Question: Is there a way to send more than one parameter to a 'WinJS.Binding.converter()' function? Consider the following data and output:
'''
{ contactName: "Tara Miller", mainNumber: "<PHONE>", alternateNumber: "<PHONE>" },
{ contactName: "Bryan Bond", alternateNumber: "<PHONE>" },
{ contactName: "Jenna Siever", mainNumber: "<PHONE>", alternateNumber: "<PHONE>" },
'''

Here is the HTML. The 'MyData.chooseBestNumber' converter function is used to display either a person's main phone number or the words "no main number" if they don't have a main number:
'''
<div id="listViewTemplate" data-win-control="WinJS.Binding.Template">
<div class="contactCard">
<div data-win-bind="innerText: contactName"></div>
<div data-win-bind="innerText: mainNumber MyData.chooseBestNumber"></div>
</div>
</div>
'''
Here is the JS defining the converter function:
'''
WinJS.Namespace.define("MyData", {
chooseBestNumber: WinJS.Binding.converter(function (mainNumber) {
if (mainNumber) return mainNumber;
else return "no main number";
}),
});
'''
Below is what I'd ultimately like to be able to do...passing more than one parameter into the converter function so that I can return either the main number (if it is defined), the alternate number (as a fallback), or a message (if all else fails):
'''
WinJS.Namespace.define("MyData", {
chooseBestNumber: WinJS.Binding.converter(function (mainNumber, alternateNumber) {
if (mainNumber) return mainNumber;
else if (alternateNumber) return alternateNumber;
else return "no phone numbers";
}),
});
'''
Is it possible to send more than one parameter to a 'WinJS.Binding.converter()' function?
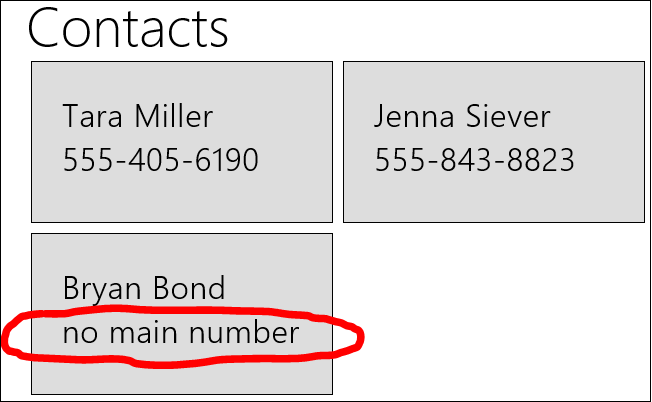
Answer: You can actually bind your phone number div to the 'this' keyword which will effectively bind the 'innerText' property of that div to the entire model object. That way in your converter, you'd have access to the whole model.
So your updated code would look like this:
'''
<div id="listViewTemplate" data-win-control="WinJS.Binding.Template">
<div class="contactCard">
<div data-win-bind="innerText: contactName"></div>
<div data-win-bind="innerText: this MyData.chooseBestNumber"></div>
</div>
</div>
'''
'''
WinJS.Namespace.define("MyData", {
chooseBestNumber: WinJS.Binding.converter(function (model) {
if (model && model.mainNumber) return mainNumber;
else if (model && model.alternateNumber) return alternateNumber;
else return "no main number";
}),
});
'''